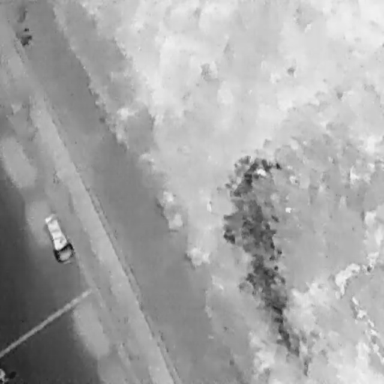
There is a Car in the infrared image.